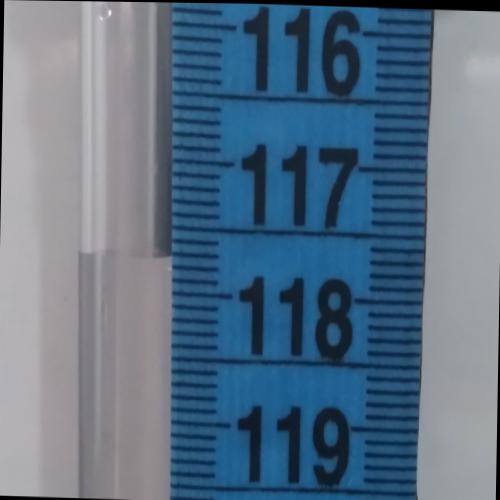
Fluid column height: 117.7 cm